Aerial crown-view tile of a tropical tree (Barro Colorado Island, Panama), acquired 20250512:
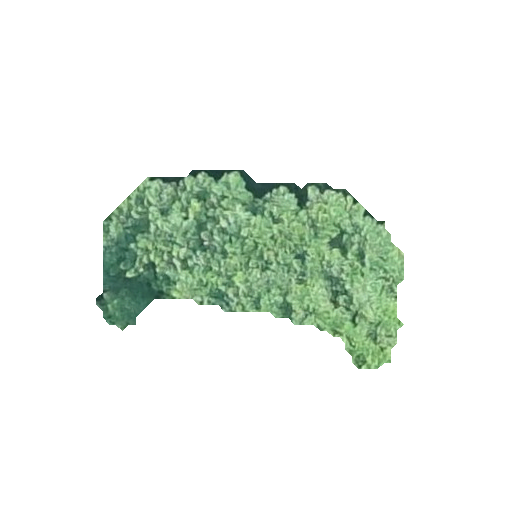
Species: Jacaranda copaia
GBIF accepted scientific name: Jacaranda copaia
Crown area: 57.578 m²